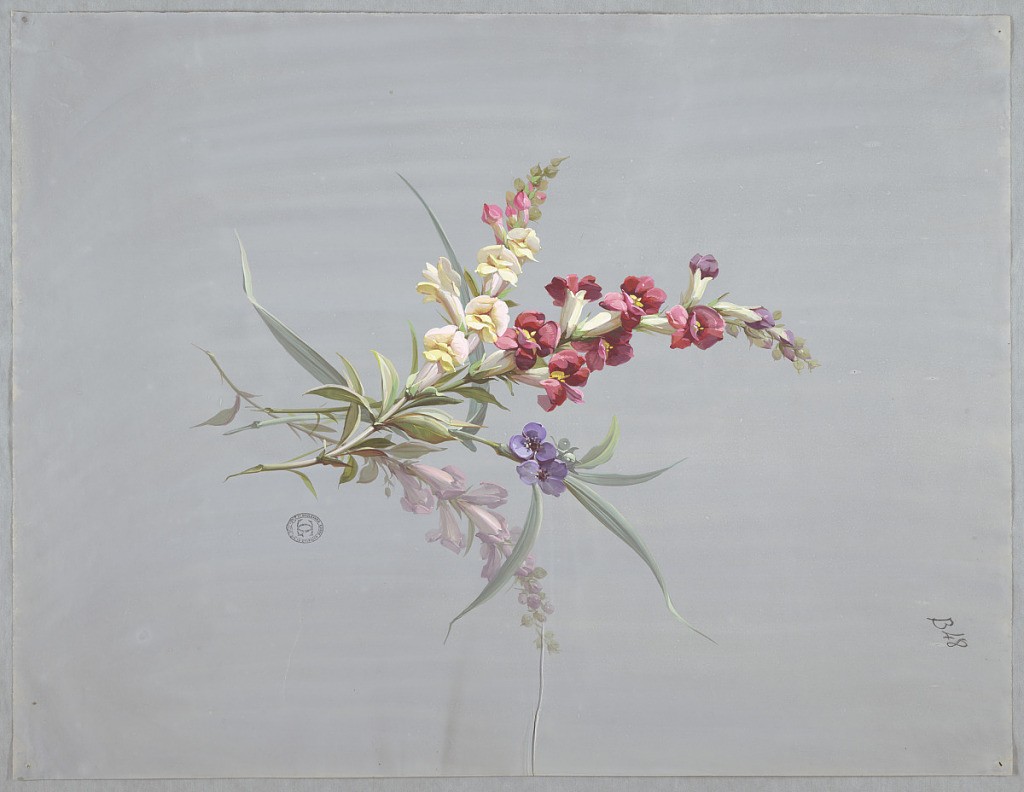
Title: Design for Wallpaper and Textiles: Flowers
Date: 19th century
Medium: Brush and gouache on grey paper
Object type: Drawing
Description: Four stems with flowers and foliage at center of page. From left: stalk with pink and white flowers running most of its length, stalk with red and purple flowers running most of its length, stalk with two violet flowes, and stalk with white flowers running most of its length.